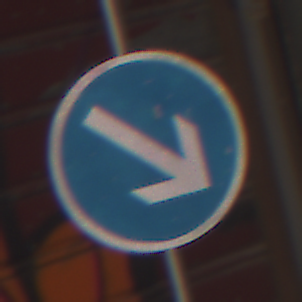
Verkehrszeichen: VorgeschriebeneVorbeifahrtRechts
Umgebung: Outdoor, Urban
Tageszeit: MorningAfternoon
Wetter: Clear
Licht: Natural
Jahreszeit: NotSpecified
Kontrast: MediumContrast